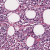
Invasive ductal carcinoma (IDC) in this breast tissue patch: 1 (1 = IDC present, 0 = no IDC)